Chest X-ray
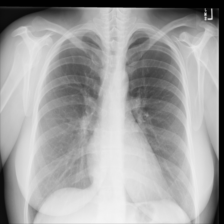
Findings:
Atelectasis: negative
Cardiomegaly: negative
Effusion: negative
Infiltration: negative
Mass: negative
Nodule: negative
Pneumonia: negative
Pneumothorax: negative
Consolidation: negative
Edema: negative
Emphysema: negative
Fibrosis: negative
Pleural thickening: negative
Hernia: negative